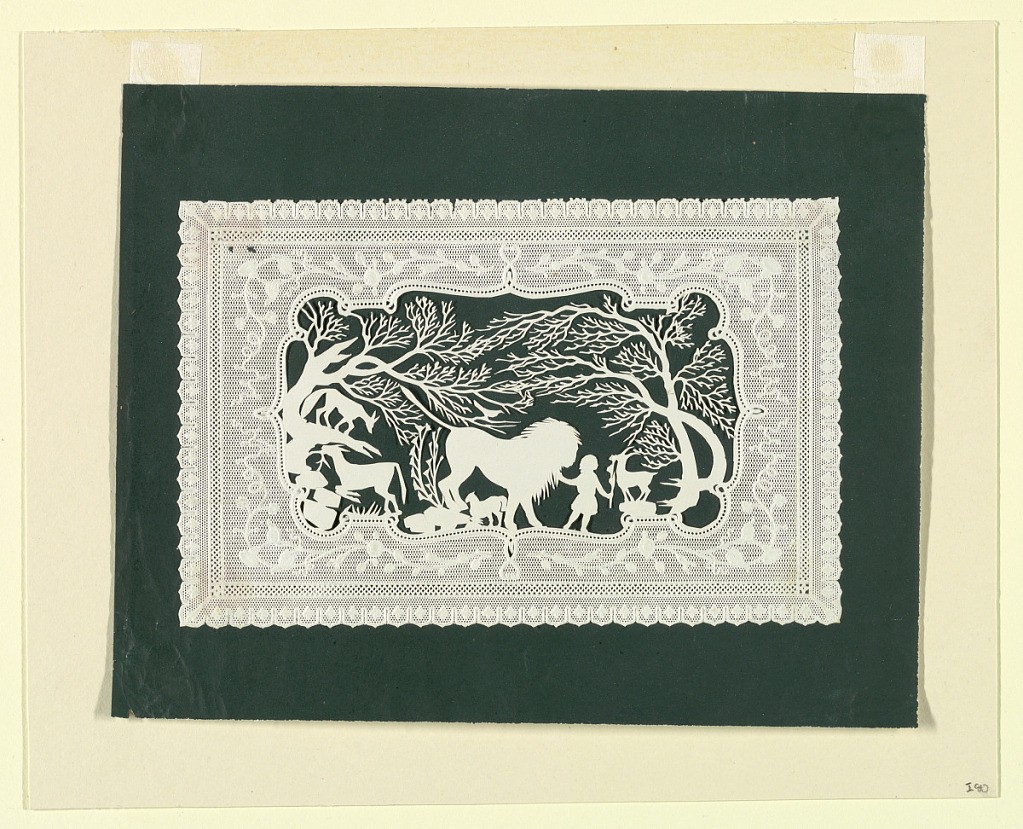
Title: Child with a Lion and Other Animals
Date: ca. 1830
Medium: Silhouette of white paper, cut out, on green paper mount
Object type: Silhouette
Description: Embossed paper cut-out (possibly for a valentine) used as a frame for a silhouette showing a child with a tame lion, goats, and fox, with trees in the background.